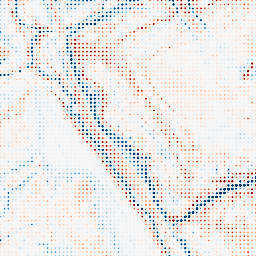
Category: edge_preserving
Decomposition family: anisotropic_diffusion
Decomposition parameters: iterations: 50
kappa: 10
gamma: 0.2
Upsampling method: sinc_blackman
Upsampling parameters: scale: 8
kernel_size: 4
Upsampling scale: 8